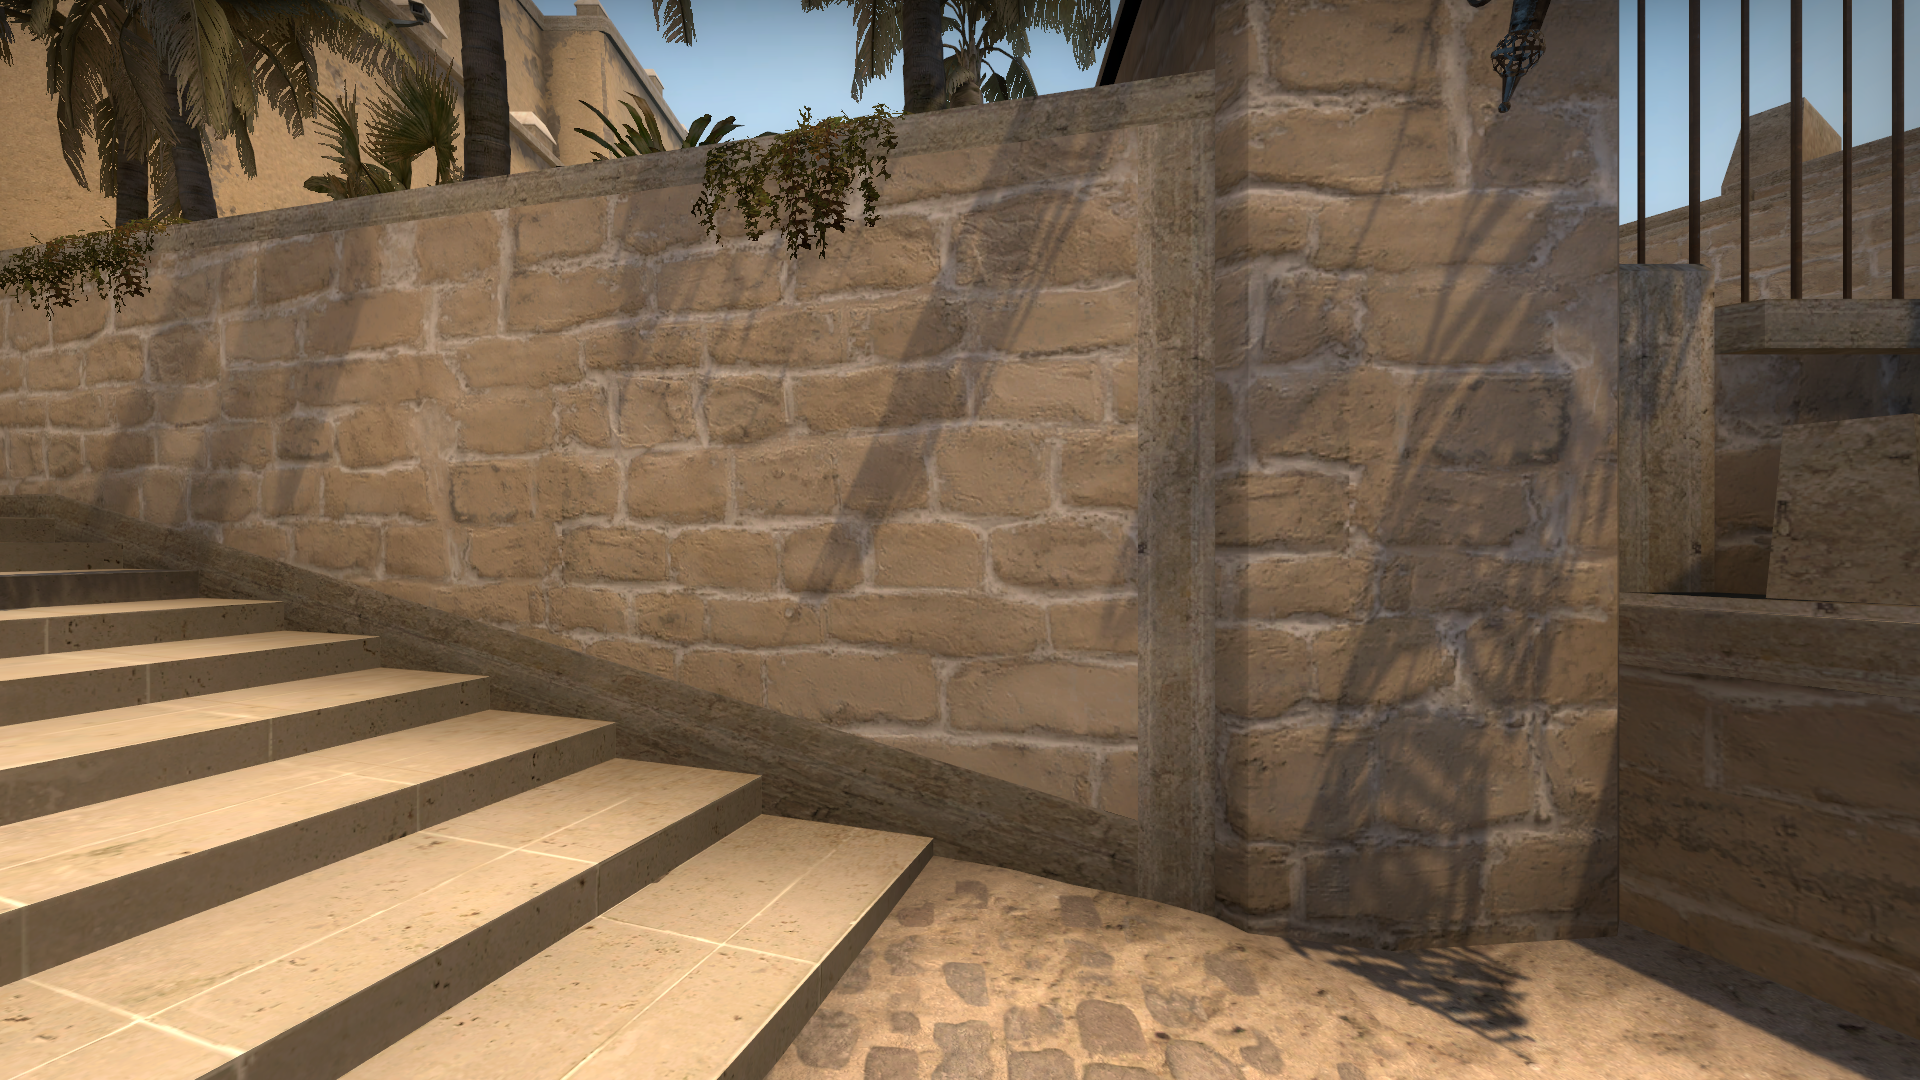
Map: de_mirage